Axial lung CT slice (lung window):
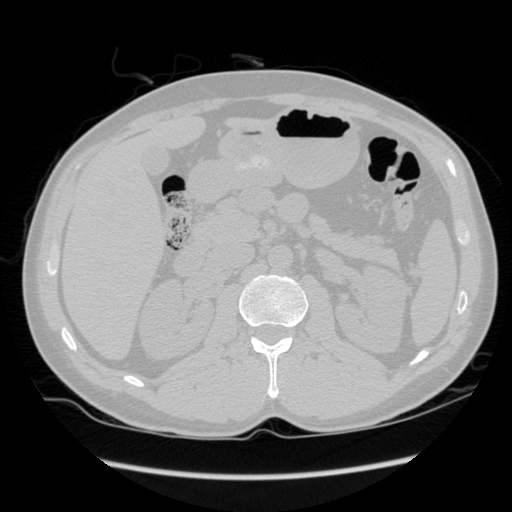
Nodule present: no